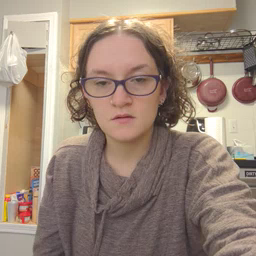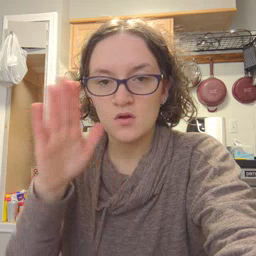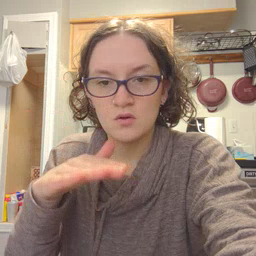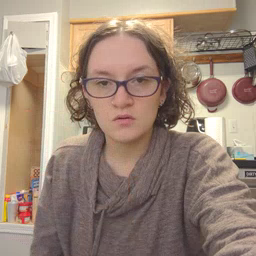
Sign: on